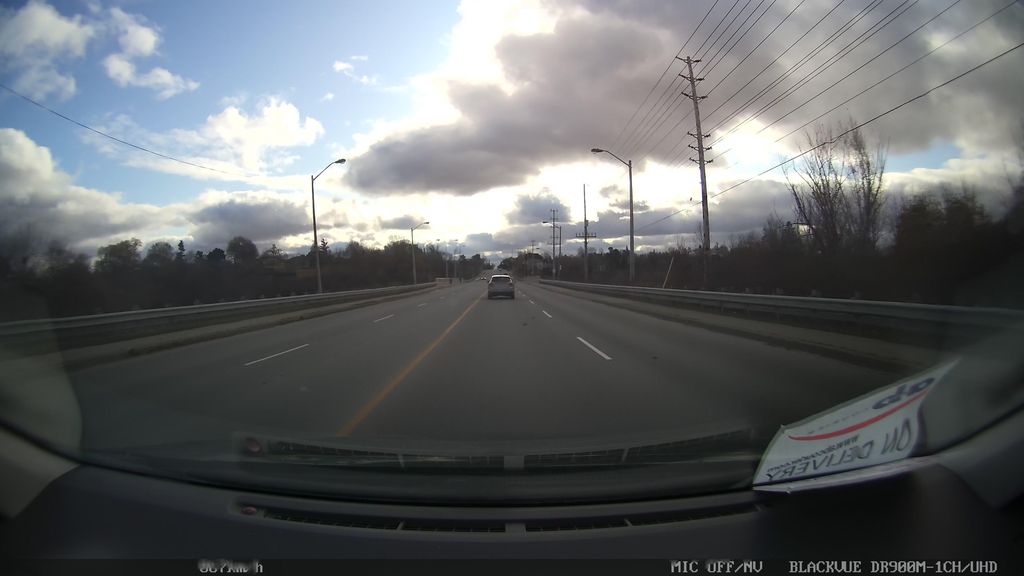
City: toronto